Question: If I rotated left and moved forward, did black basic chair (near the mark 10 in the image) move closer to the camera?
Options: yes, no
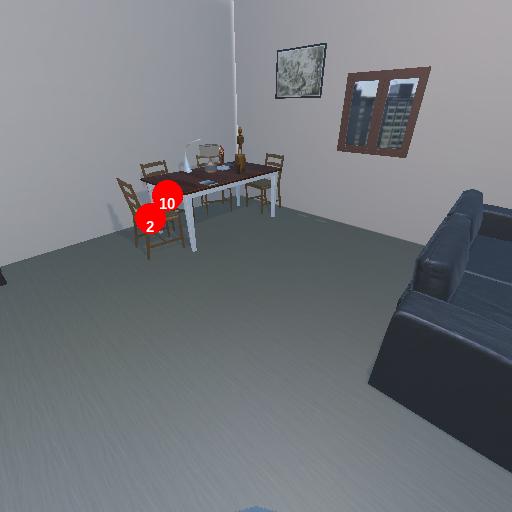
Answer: yes